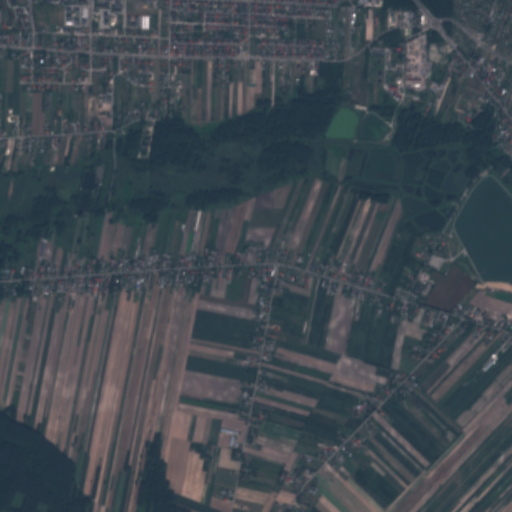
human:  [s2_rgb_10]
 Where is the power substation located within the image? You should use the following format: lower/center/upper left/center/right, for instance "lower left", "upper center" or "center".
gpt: The power substation is located in the center right of the image.
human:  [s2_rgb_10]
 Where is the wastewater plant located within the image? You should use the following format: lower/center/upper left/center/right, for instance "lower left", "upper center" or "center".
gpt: The wastewater plant is located in the upper right of the image.
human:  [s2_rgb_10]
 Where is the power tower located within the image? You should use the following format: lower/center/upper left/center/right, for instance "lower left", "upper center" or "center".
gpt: There is no power tower in the image.